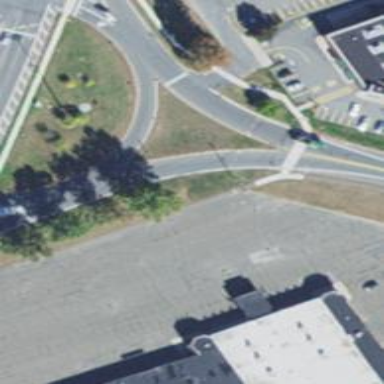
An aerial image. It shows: Primary highway with asphalt surface leading to circular junction.